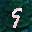
Label: 9